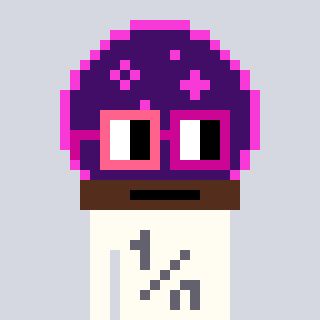
a pixel art character with square pink and red glasses, a crystalball-shaped head and a grayscale-colored body on a cool background